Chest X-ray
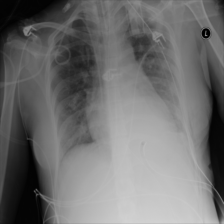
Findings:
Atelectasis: negative
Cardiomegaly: negative
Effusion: negative
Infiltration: negative
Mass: negative
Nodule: negative
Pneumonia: negative
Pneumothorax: negative
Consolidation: negative
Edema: negative
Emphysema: positive
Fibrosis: negative
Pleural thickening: negative
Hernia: negative